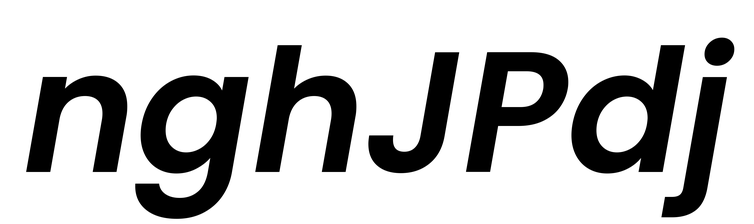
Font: Poppins-SemiBoldItalic